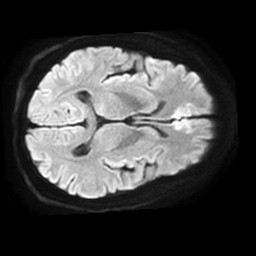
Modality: TRACE
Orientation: axial
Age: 38
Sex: male
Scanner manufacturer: philips
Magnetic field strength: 1.5 T
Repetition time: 4.6 s
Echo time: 0.07505 s